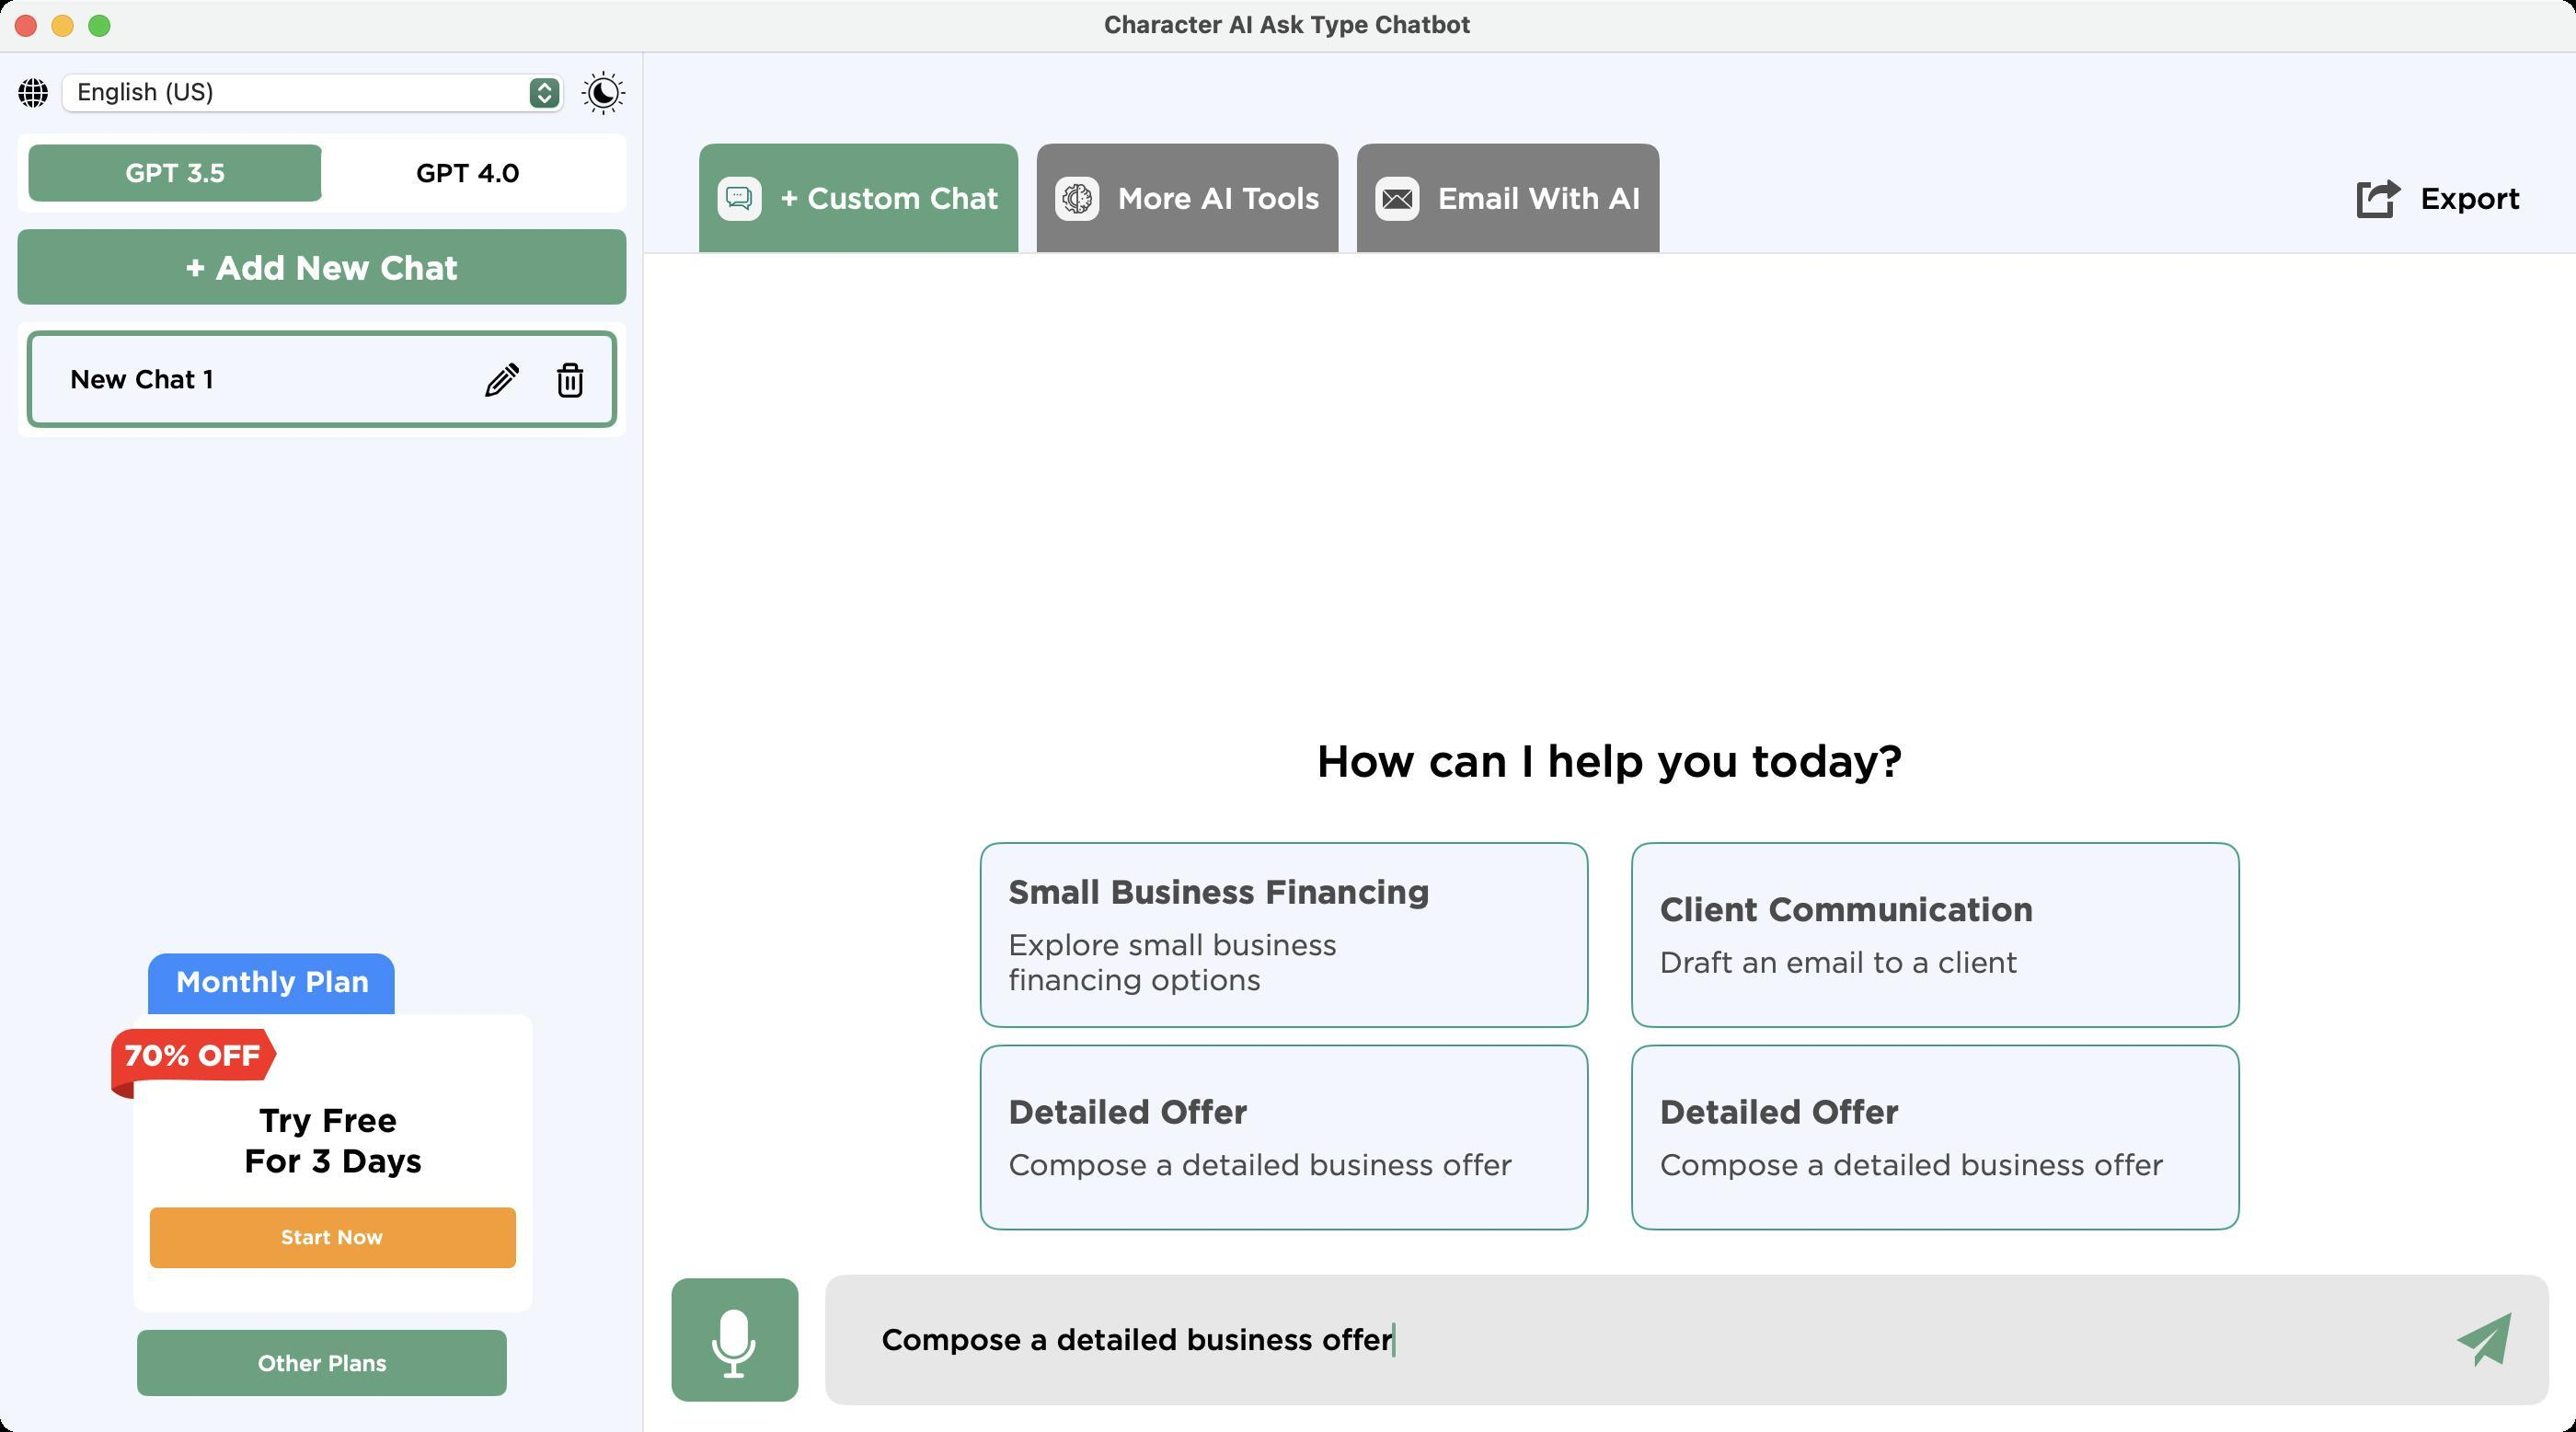
Accessibility tree:
{"name": "Character_AI_Ask_Type_Chatbot", "role": "AXWindow", "description": null, "role_description": "standard window", "value": null, "position": "164.00;146.00", "size": "1400;778", "children": [{"name": null, "role": "AXGroup", "description": null, "role_description": "group", "value": null, "position": "0.00;0.00", "size": "1400;778", "children": [{"name": null, "role": "AXImage", "description": "imgLang", "role_description": "image", "value": null, "position": "10.00;42.50", "size": "16;16", "children": []}, {"name": null, "role": "AXPopUpButton", "description": null, "role_description": "pop up button", "value": "English (US)", "position": "34.00;40.50", "size": "272;20", "children": []}, {"name": null, "role": "AXButton", "description": "img-theme", "role_description": "button", "value": null, "position": "316.00;38.50", "size": "24;24", "children": []}, {"name": null, "role": "AXButton", "description": "GPT 3.5", "role_description": "button", "value": null, "position": "15.50;78.50", "size": "160;31", "children": []}, {"name": null, "role": "AXButton", "description": "GPT 4.0", "role_description": "button", "value": null, "position": "174.50;78.50", "size": "160;31", "children": []}, {"name": null, "role": "AXButton", "description": "+ Custom Chat", "role_description": "button", "value": null, "position": "380.00;78.00", "size": "174;60", "children": []}, {"name": null, "role": "AXButton", "description": "More AI Tools", "role_description": "button", "value": null, "position": "563.50;78.00", "size": "164;60", "children": []}, {"name": null, "role": "AXButton", "description": "Email With AI", "role_description": "button", "value": null, "position": "737.50;78.00", "size": "164;60", "children": []}, {"name": null, "role": "AXButton", "description": "Export", "role_description": "button", "value": null, "position": "1281.00;97.50", "size": "89;21", "children": []}, {"name": null, "role": "AXButton", "description": "+ Add New Chat", "role_description": "button", "value": null, "position": "9.50;124.50", "size": "331;41", "children": []}, {"name": null, "role": "AXScrollArea", "description": null, "role_description": "scroll area", "value": null, "position": "10.00;175.00", "size": "330;297", "children": [{"name": null, "role": "AXStaticText", "description": null, "role_description": "text", "value": "New Chat 1", "position": "28.00;188.00", "size": "220;36", "children": []}, {"name": null, "role": "AXButton", "description": "img-edit", "role_description": "button", "value": null, "position": "263.00;196.50", "size": "19;19", "children": []}, {"name": null, "role": "AXButton", "description": "img-bin", "role_description": "button", "value": null, "position": "302.00;196.50", "size": "15;20", "children": []}]}, {"name": null, "role": "AXStaticText", "description": null, "role_description": "text", "value": "How can I help you today?", "position": "715.50;399.00", "size": "319;29", "children": []}, {"name": null, "role": "AXButton", "description": "img-buy", "role_description": "button", "value": null, "position": "60.50;518.00", "size": "229;195", "children": []}, {"name": null, "role": "AXOpaqueProviderGroup", "description": null, "role_description": "collection", "value": null, "position": "532.50;457.50", "size": "685;211", "children": [{"name": null, "role": "AXButton", "description": "Small Business Financing, Explore small business financing options", "role_description": "button", "value": null, "position": "532.50;457.50", "size": "331;101", "children": []}, {"name": null, "role": "AXButton", "description": "Client Communication, Draft an email to a client", "role_description": "button", "value": null, "position": "886.50;457.50", "size": "331;101", "children": []}, {"name": null, "role": "AXButton", "description": "Detailed Offer, Compose a detailed business offer", "role_description": "button", "value": null, "position": "532.50;567.50", "size": "331;101", "children": []}, {"name": null, "role": "AXButton", "description": "Detailed Offer, Compose a detailed business offer", "role_description": "button", "value": null, "position": "886.50;567.50", "size": "331;101", "children": []}]}, {"name": null, "role": "AXButton", "description": "Other Plans", "role_description": "button", "value": null, "position": "74.50;722.50", "size": "201;36", "children": []}, {"name": null, "role": "AXButton", "description": "img-mic", "role_description": "button", "value": null, "position": "365.00;694.50", "size": "69;67", "children": []}, {"name": null, "role": "AXTextField", "description": null, "role_description": "text field", "value": "Compose a detailed business offer", "position": "479.00;718.50", "size": "836;19", "children": []}, {"name": null, "role": "AXButton", "description": "img-send", "role_description": "button", "value": null, "position": "1335.00;713.00", "size": "30;30", "children": []}]}, {"name": null, "role": "AXButton", "description": null, "role_description": "close button", "value": null, "position": "7.00;6.00", "size": "14;16", "children": []}, {"name": null, "role": "AXButton", "description": null, "role_description": "full screen button", "value": null, "position": "47.00;6.00", "size": "14;16", "children": [{"name": null, "role": "AXGroup", "description": null, "role_description": "group", "value": null, "position": "47.00;6.00", "size": "14;16", "children": [{"name": null, "role": "AXGroup", "description": null, "role_description": "group", "value": null, "position": "47.00;6.00", "size": "14;16", "children": []}]}]}, {"name": null, "role": "AXButton", "description": null, "role_description": "minimize button", "value": null, "position": "27.00;6.00", "size": "14;16", "children": []}, {"name": null, "role": "AXStaticText", "description": null, "role_description": "text", "value": "Character AI Ask Type Chatbot", "position": "598.00;5.00", "size": "204;16", "children": []}]}